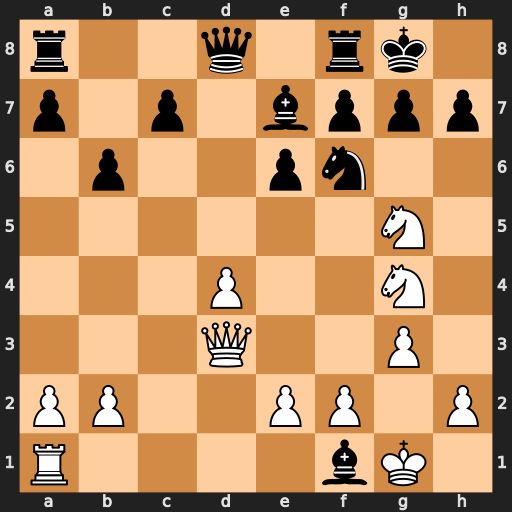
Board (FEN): r2q1rk1/p1p1bppp/1p2pn2/6N1/3P2N1/3Q2P1/PP2PP1P/R4bK1
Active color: w
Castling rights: -
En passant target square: -
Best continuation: Nxf6+ gxf6 Qxh7#